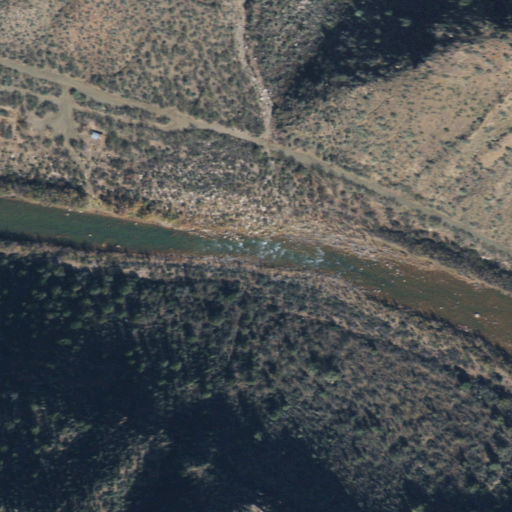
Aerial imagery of valley in Arizona named Coyote Canyon containing shrub, open water, low intensity development, open development, and woody wetlands